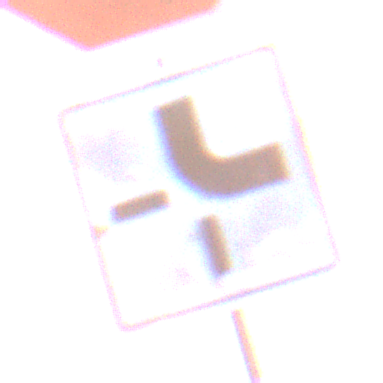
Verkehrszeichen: VerlaufVorfahrtsstrasse4
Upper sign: Stop
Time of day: SunriseSunset
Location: Outdoor (Urban)
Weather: Clear
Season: NotSpecified
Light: Natural